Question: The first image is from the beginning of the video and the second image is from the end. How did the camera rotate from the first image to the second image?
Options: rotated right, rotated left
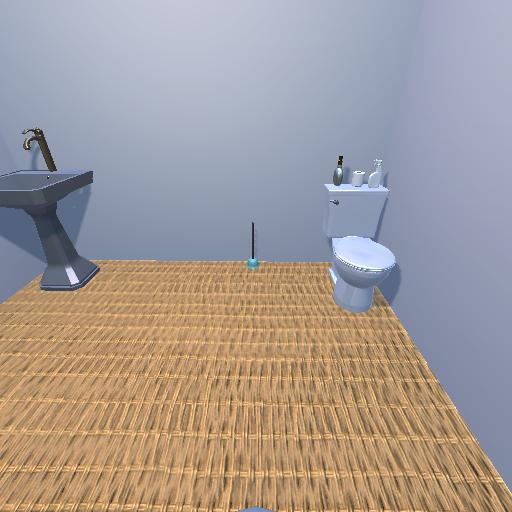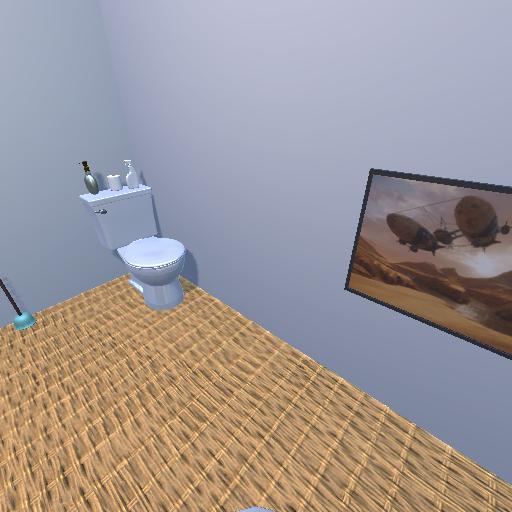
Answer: rotated right